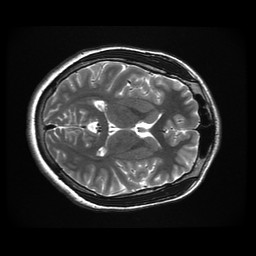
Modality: T2w
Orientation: axial
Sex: male
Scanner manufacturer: ge
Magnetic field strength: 3 T
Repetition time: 5 s
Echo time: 0.1015 s